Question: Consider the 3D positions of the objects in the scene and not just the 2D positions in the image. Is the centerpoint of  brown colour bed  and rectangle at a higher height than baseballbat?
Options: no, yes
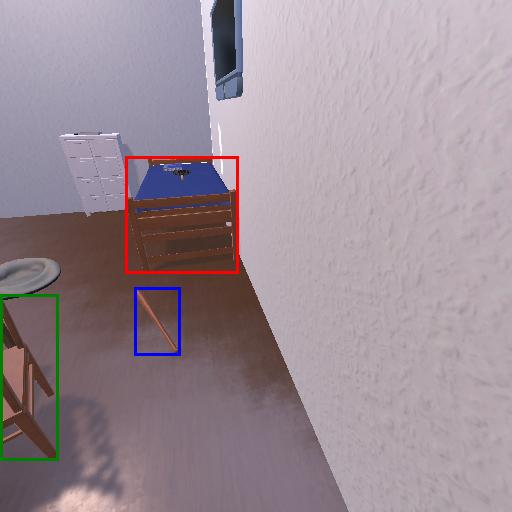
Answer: no